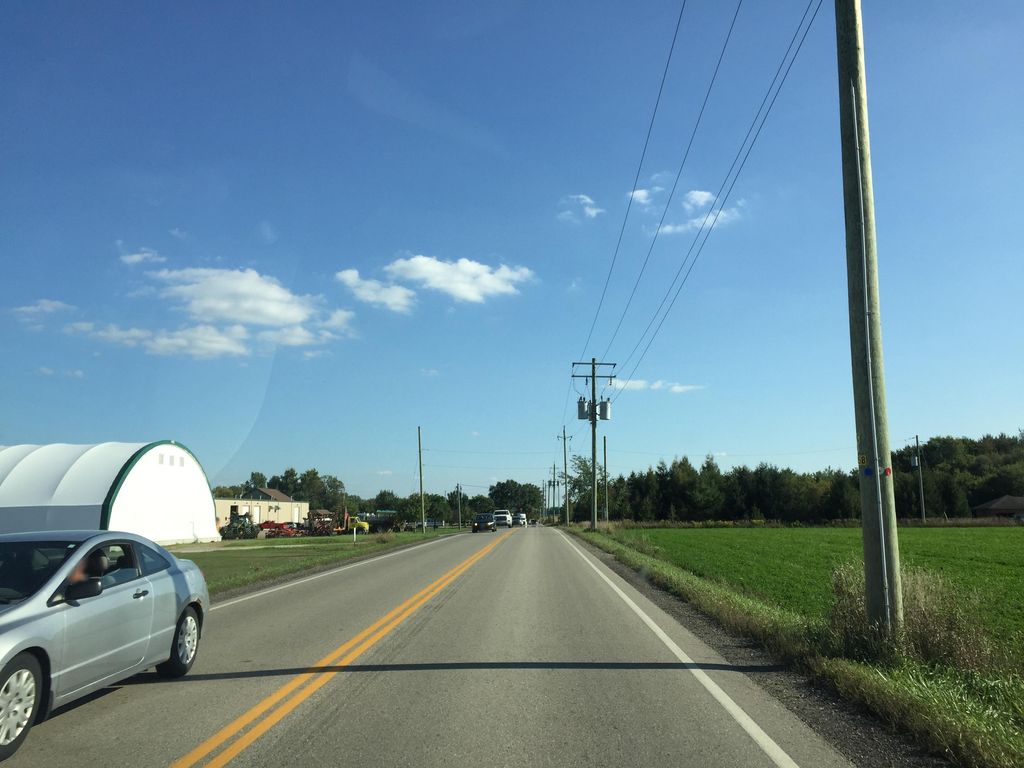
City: kitchener-waterloo